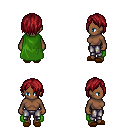
a pixel art fantasy rpg character, female body template, human, dark skin, green cape, metal pants, brunette bangs hairstyle, brown slippers, four views (front, back, left, right), 2x2 character sprite sheet, small pixel art, hard edges, no anti-aliasing